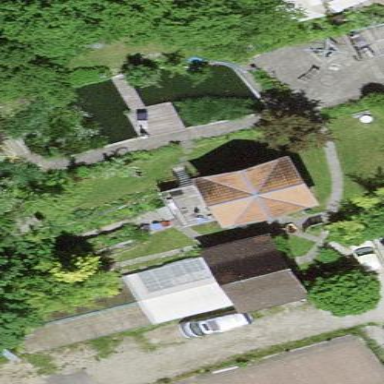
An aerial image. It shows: Shed.